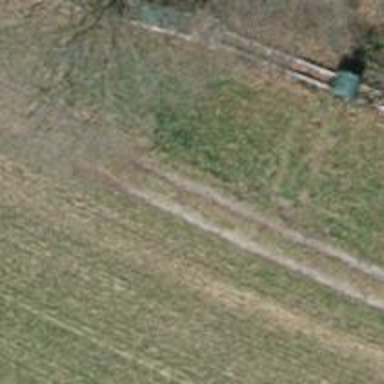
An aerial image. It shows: Grass track with Grade 4 tracktype.